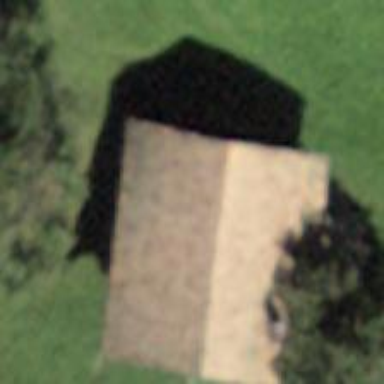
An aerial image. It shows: Barn.